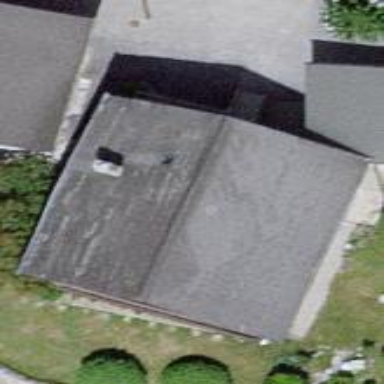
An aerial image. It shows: Simple and straightforward house.